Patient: sex F, age 77
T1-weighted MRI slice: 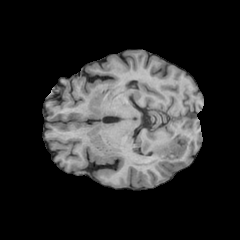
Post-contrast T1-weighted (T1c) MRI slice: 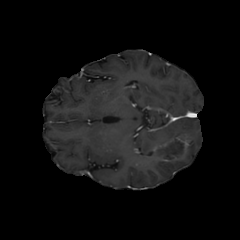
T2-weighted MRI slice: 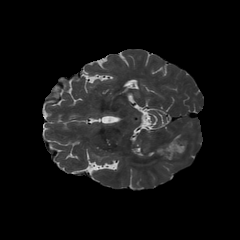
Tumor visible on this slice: yes
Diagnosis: Glioblastoma, IDH-wildtype
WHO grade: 4